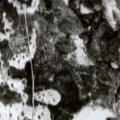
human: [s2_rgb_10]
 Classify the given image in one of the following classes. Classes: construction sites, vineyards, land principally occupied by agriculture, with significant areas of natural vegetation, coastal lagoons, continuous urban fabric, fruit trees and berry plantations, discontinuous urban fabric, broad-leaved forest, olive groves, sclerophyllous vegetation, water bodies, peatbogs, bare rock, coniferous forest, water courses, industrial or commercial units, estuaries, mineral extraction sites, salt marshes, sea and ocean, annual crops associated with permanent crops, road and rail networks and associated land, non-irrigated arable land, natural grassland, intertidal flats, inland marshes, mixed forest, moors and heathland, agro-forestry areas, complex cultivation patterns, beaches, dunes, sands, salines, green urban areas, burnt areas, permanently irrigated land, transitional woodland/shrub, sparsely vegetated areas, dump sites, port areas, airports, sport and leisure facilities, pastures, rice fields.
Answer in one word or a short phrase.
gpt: coniferous forest, mixed forest, transitional woodland/shrub